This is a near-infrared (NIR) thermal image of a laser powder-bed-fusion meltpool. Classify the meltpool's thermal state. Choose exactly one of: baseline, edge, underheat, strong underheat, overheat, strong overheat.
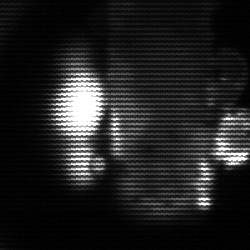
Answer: strong underheat